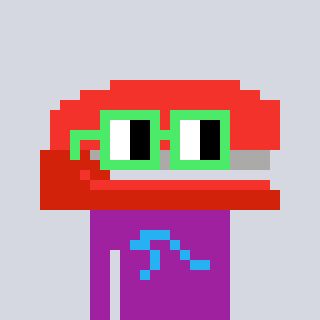
a pixel art character with square light green glasses, a stapler-shaped head and a magenta-colored body on a cool background